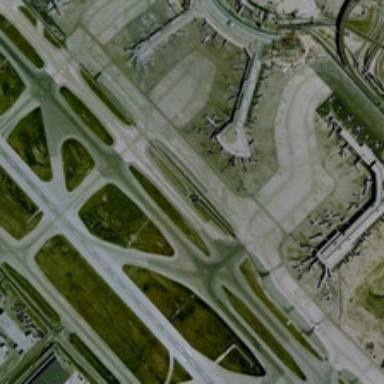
Many planes are parked next to terminals near runways in an airport .